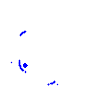
Particle: kaon